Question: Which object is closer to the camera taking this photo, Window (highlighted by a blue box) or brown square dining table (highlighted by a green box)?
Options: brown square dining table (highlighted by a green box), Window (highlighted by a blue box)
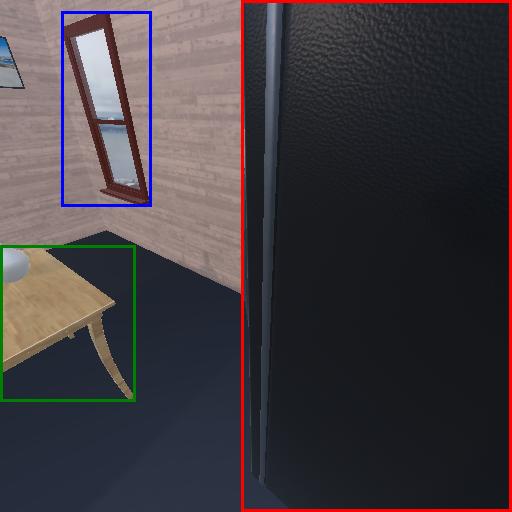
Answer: brown square dining table (highlighted by a green box)